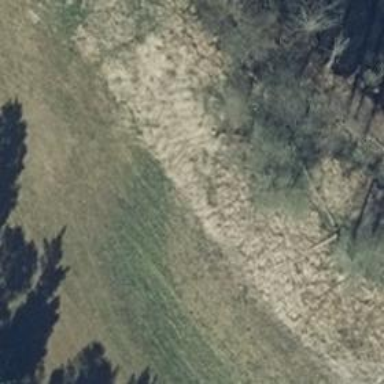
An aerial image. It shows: Row of deciduous broadleaved trees.